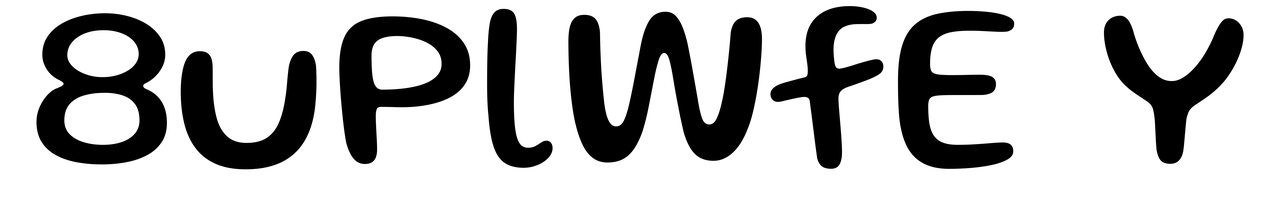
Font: Gluten_Regular